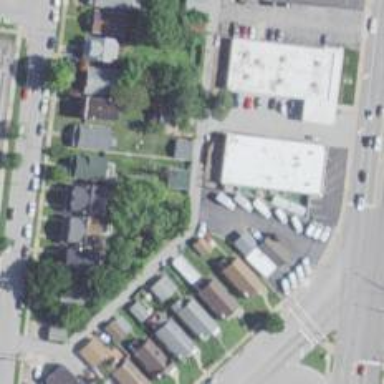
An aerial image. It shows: Alley classified as service road.